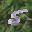
Label: 5